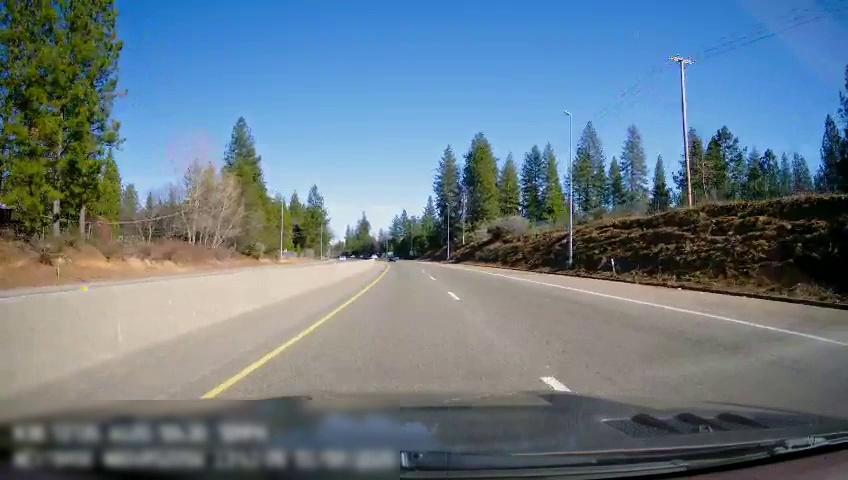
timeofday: Day
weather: Sunny
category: Drivable Space
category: Drivable Space
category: Lanes | Current Lane
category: Lanes | Alternate Lane
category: Lanes | Current Lane
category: Lanes | Opposite Lane